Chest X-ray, PA view. Patient: 50 years old, sex M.
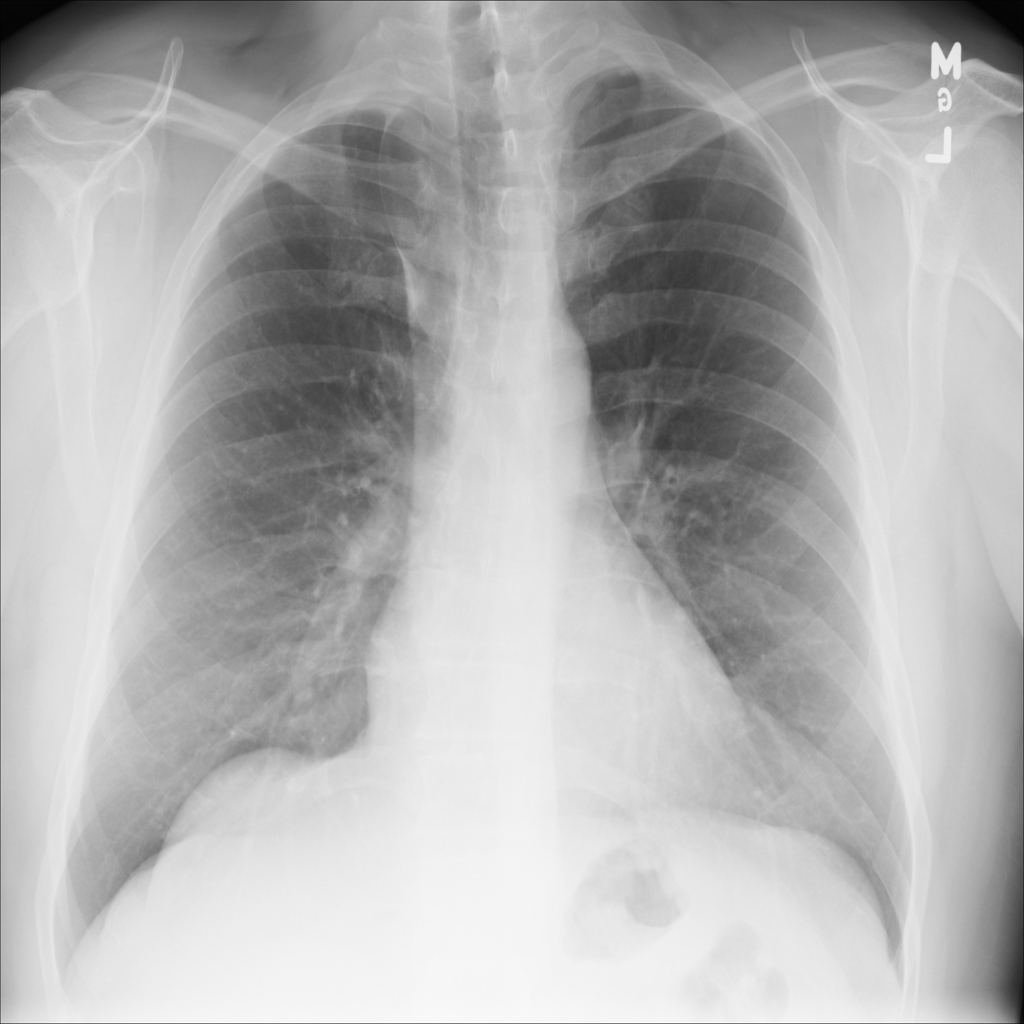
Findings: No Finding